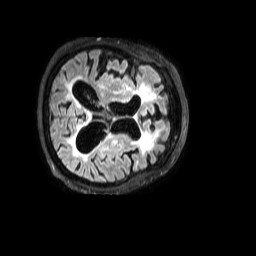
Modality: FLAIR
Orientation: axial
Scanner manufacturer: philips
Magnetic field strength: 3 T
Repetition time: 4.8 s
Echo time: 0.2867 s